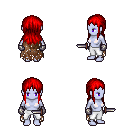
a pixel art fantasy rpg character, female body template, dark elf, purple skin, brown tattered cape, white pants, red unkempt hairstyle, metal gloves, dagger, four views (front, back, left, right), 2x2 character sprite sheet, small pixel art, hard edges, no anti-aliasing